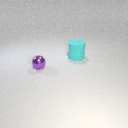
large cyan rubber cylinder behind small purple metal sphere